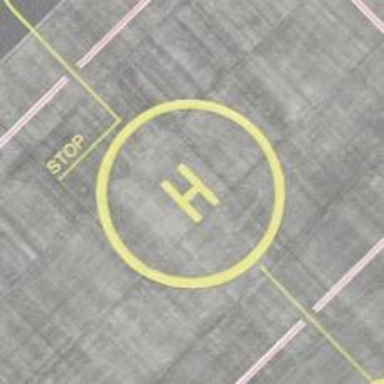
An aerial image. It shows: Image of helipad at airport.